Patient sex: M
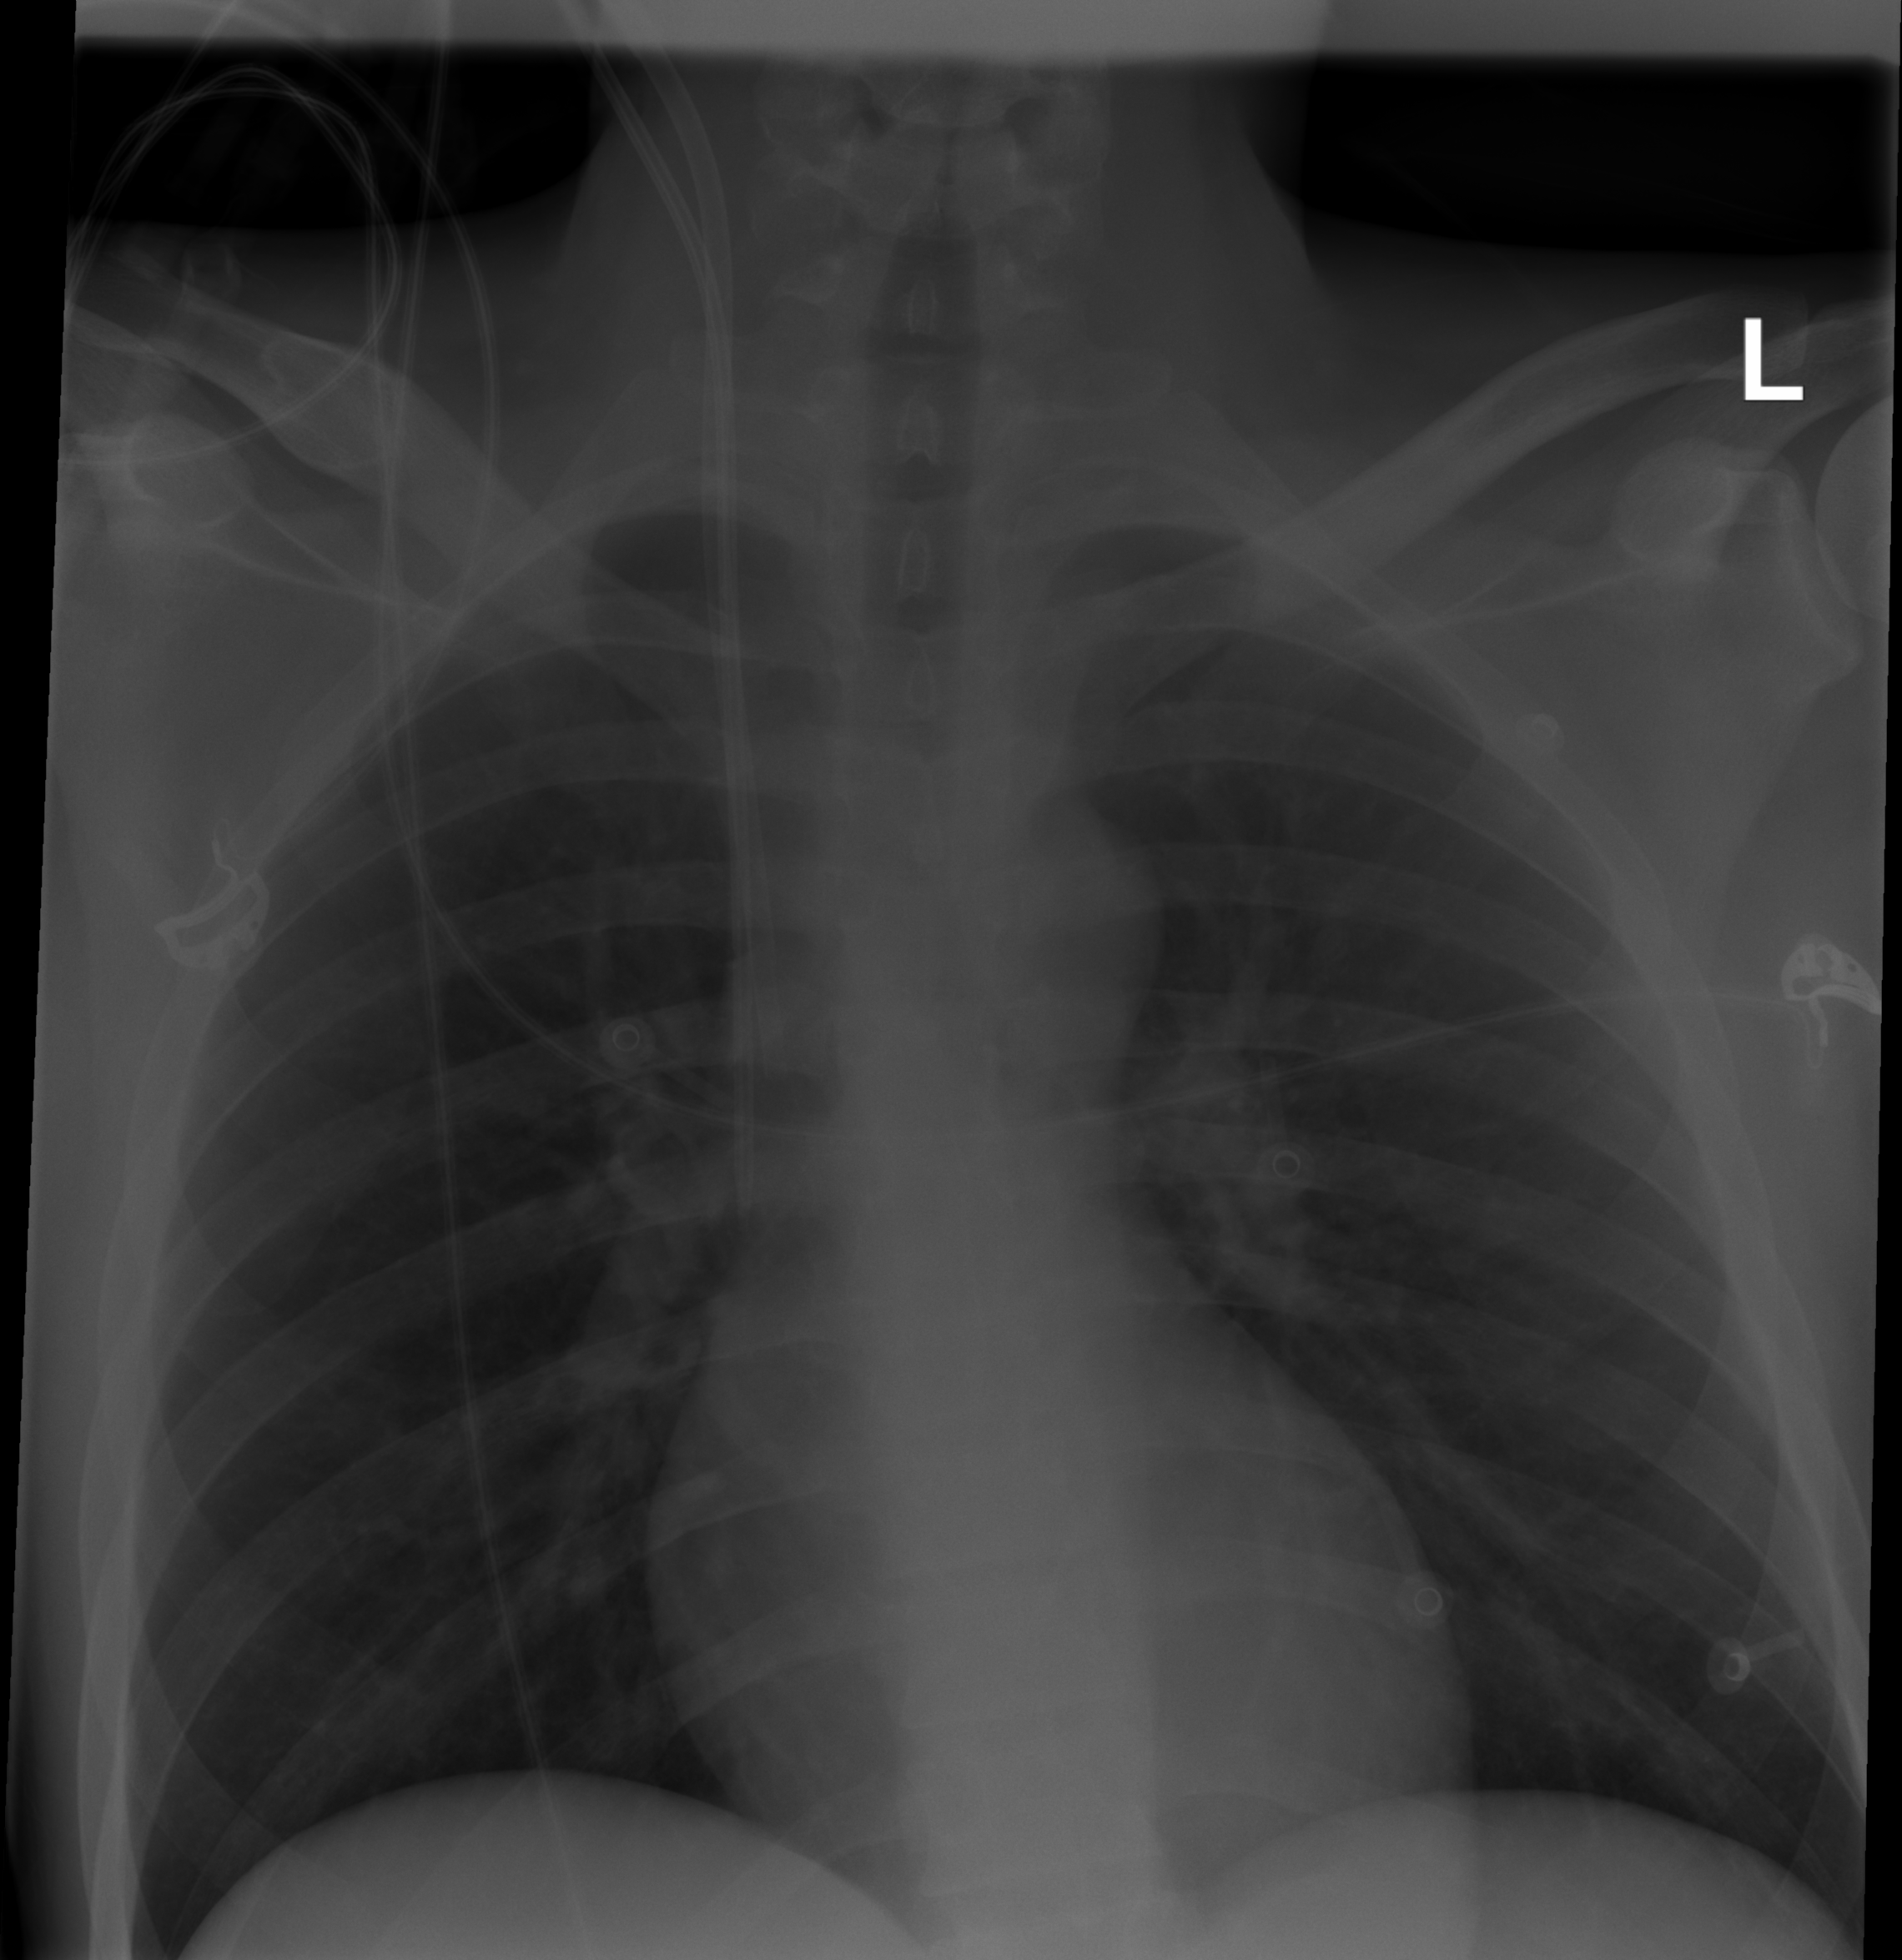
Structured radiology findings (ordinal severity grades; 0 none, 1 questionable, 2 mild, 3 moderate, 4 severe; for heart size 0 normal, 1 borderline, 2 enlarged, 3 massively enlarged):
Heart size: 0
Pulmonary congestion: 0
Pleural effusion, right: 0
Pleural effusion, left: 0
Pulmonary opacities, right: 0
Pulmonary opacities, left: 0
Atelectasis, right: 0
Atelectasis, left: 0